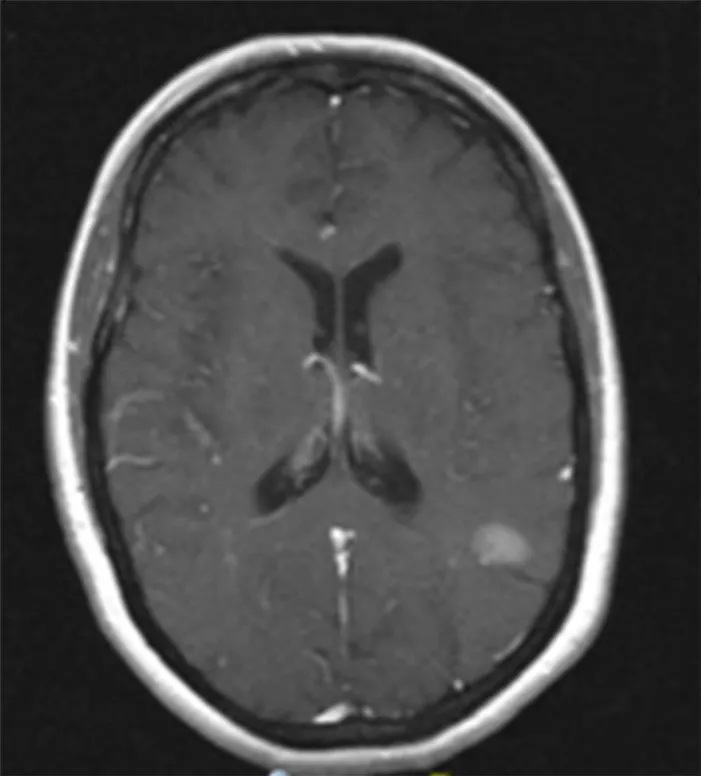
MRI image of progression of left temporoparietal metastasis. Contrast enhanced T1 MRI showing a 1.6 cm left temporoparietal lesion that increased in size after completion of whole brain radiation. This lesion was treated subsequently with stereotactic radiosurgery.
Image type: radiology (mri)